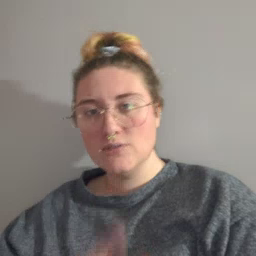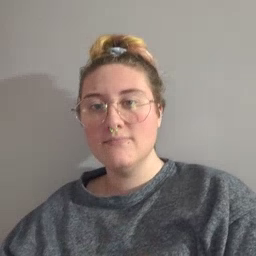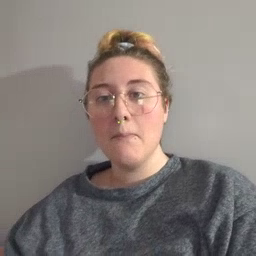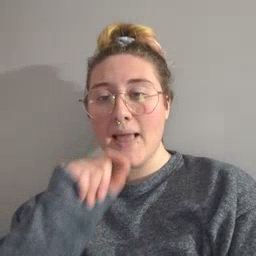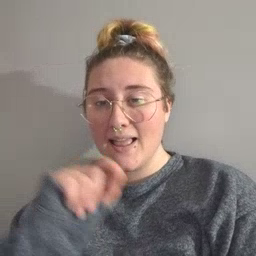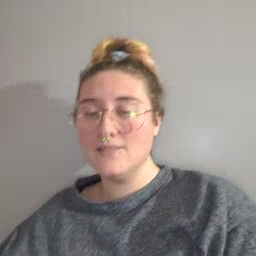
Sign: pen